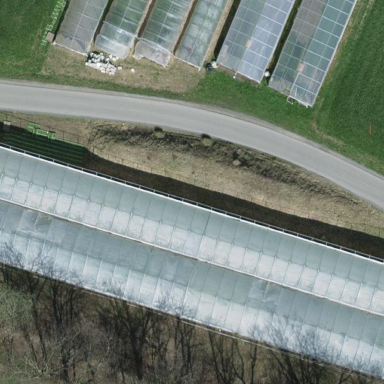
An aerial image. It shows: Greenhouse.